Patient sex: M
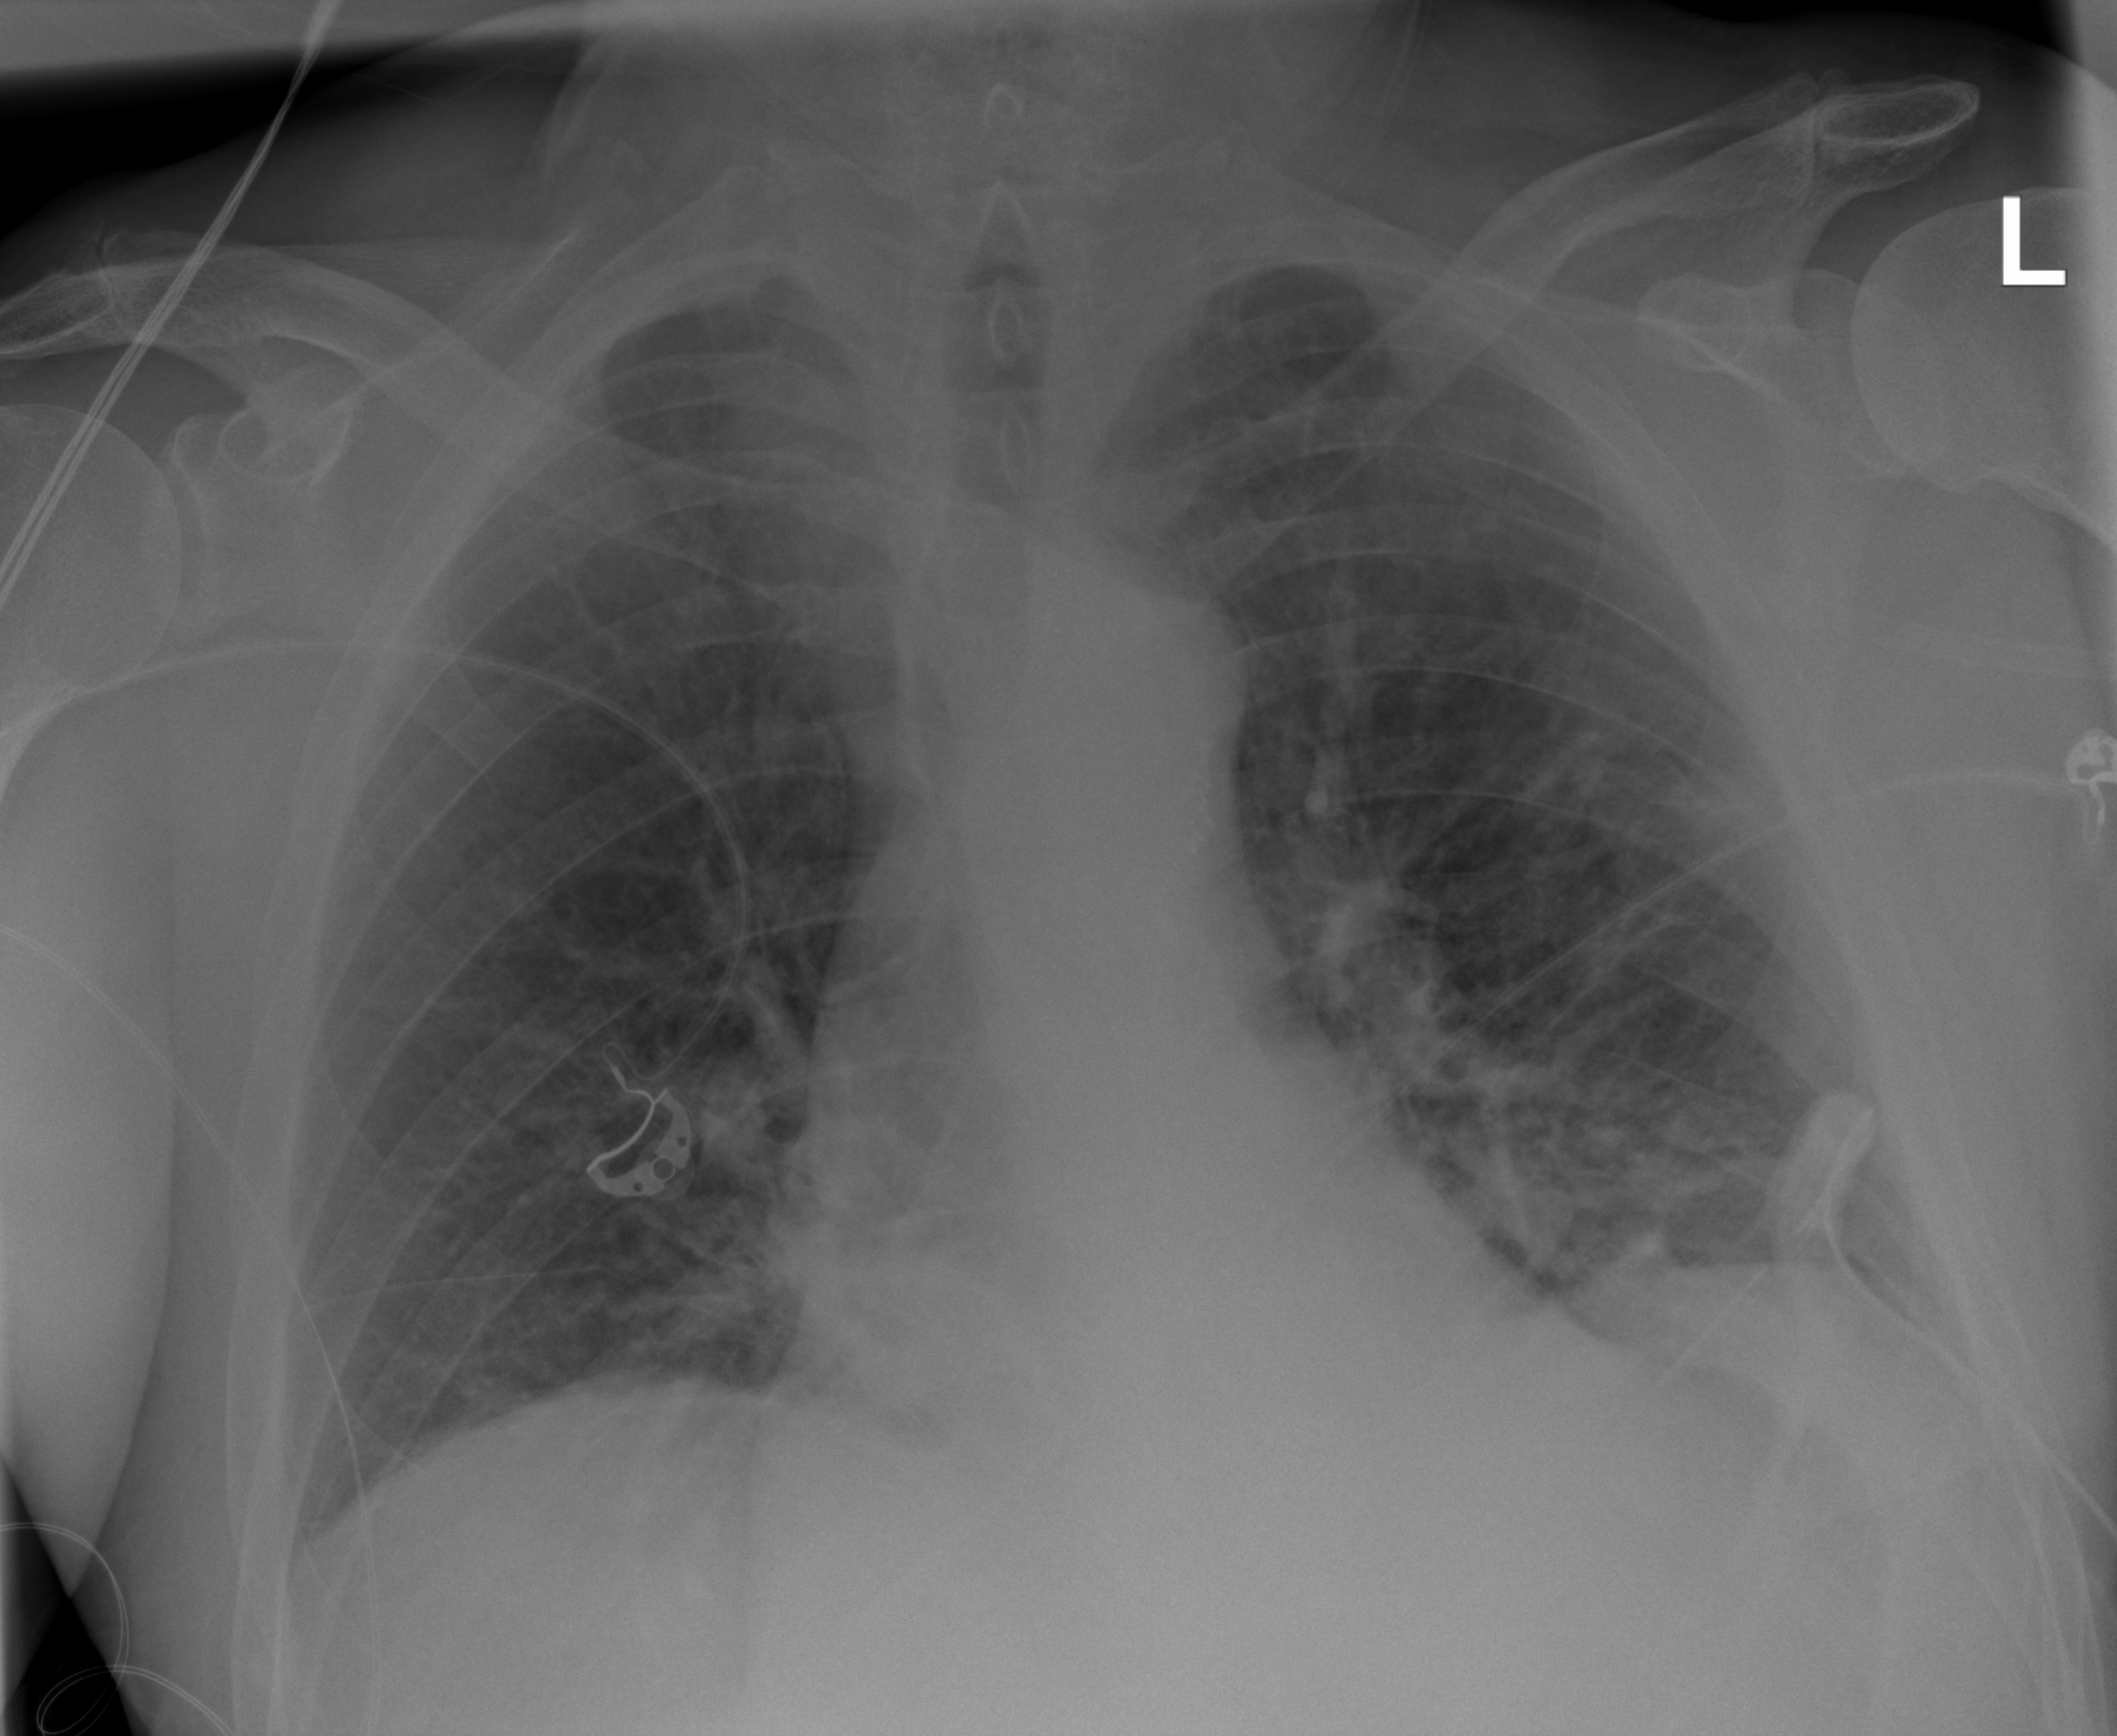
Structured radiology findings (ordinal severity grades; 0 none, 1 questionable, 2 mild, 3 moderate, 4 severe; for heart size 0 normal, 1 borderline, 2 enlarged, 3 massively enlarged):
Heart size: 0
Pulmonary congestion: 2
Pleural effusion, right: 0
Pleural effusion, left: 0
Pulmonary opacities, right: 0
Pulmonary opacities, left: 1
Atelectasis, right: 2
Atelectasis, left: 2